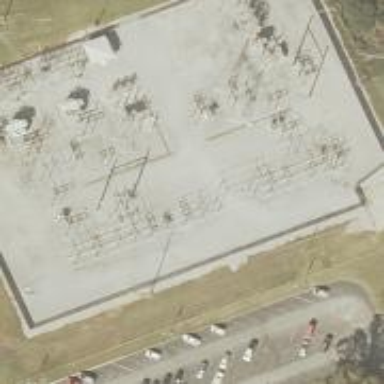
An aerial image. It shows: Outdoor power substation surrounded by fence.